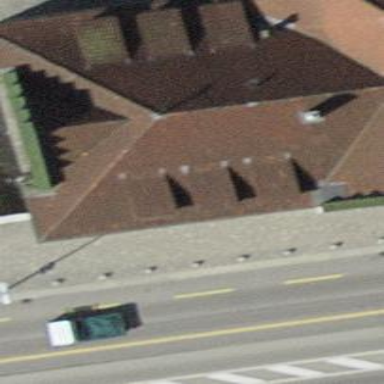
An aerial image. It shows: Building with gabled roof.